Aerial crown-view tile of a tropical tree (Barro Colorado Island, Panama), acquired 20250217:
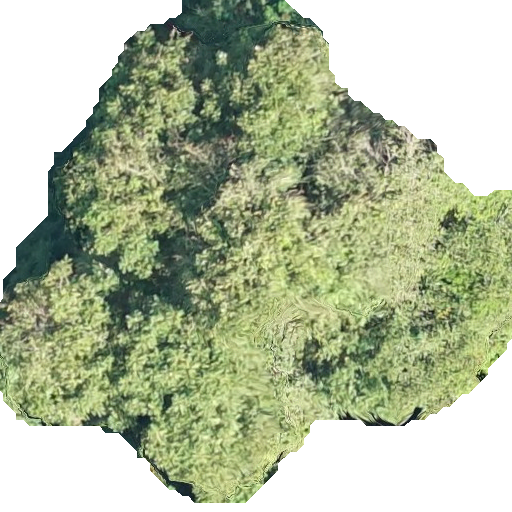
Species: Dipteryx oleifera
GBIF accepted scientific name: Dipteryx oleifera
Crown area: 265.728 m²